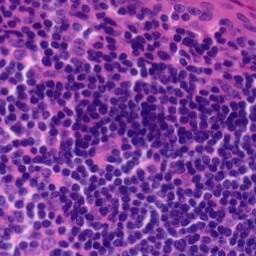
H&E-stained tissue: Tonsil